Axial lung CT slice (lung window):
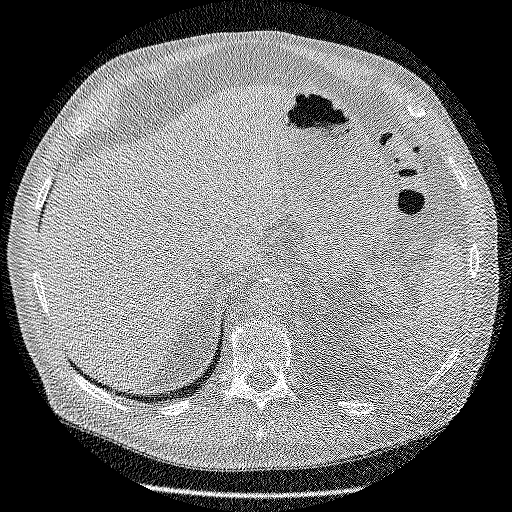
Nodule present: no